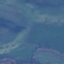
Label: Pasture